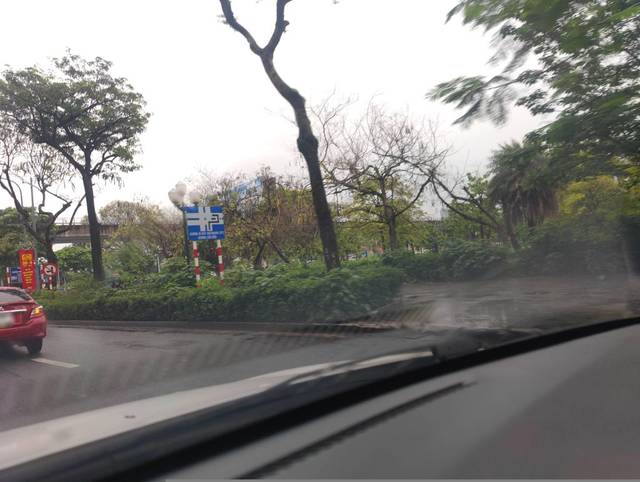
Region: Vietnam
Coordinates: 21.039, 105.768